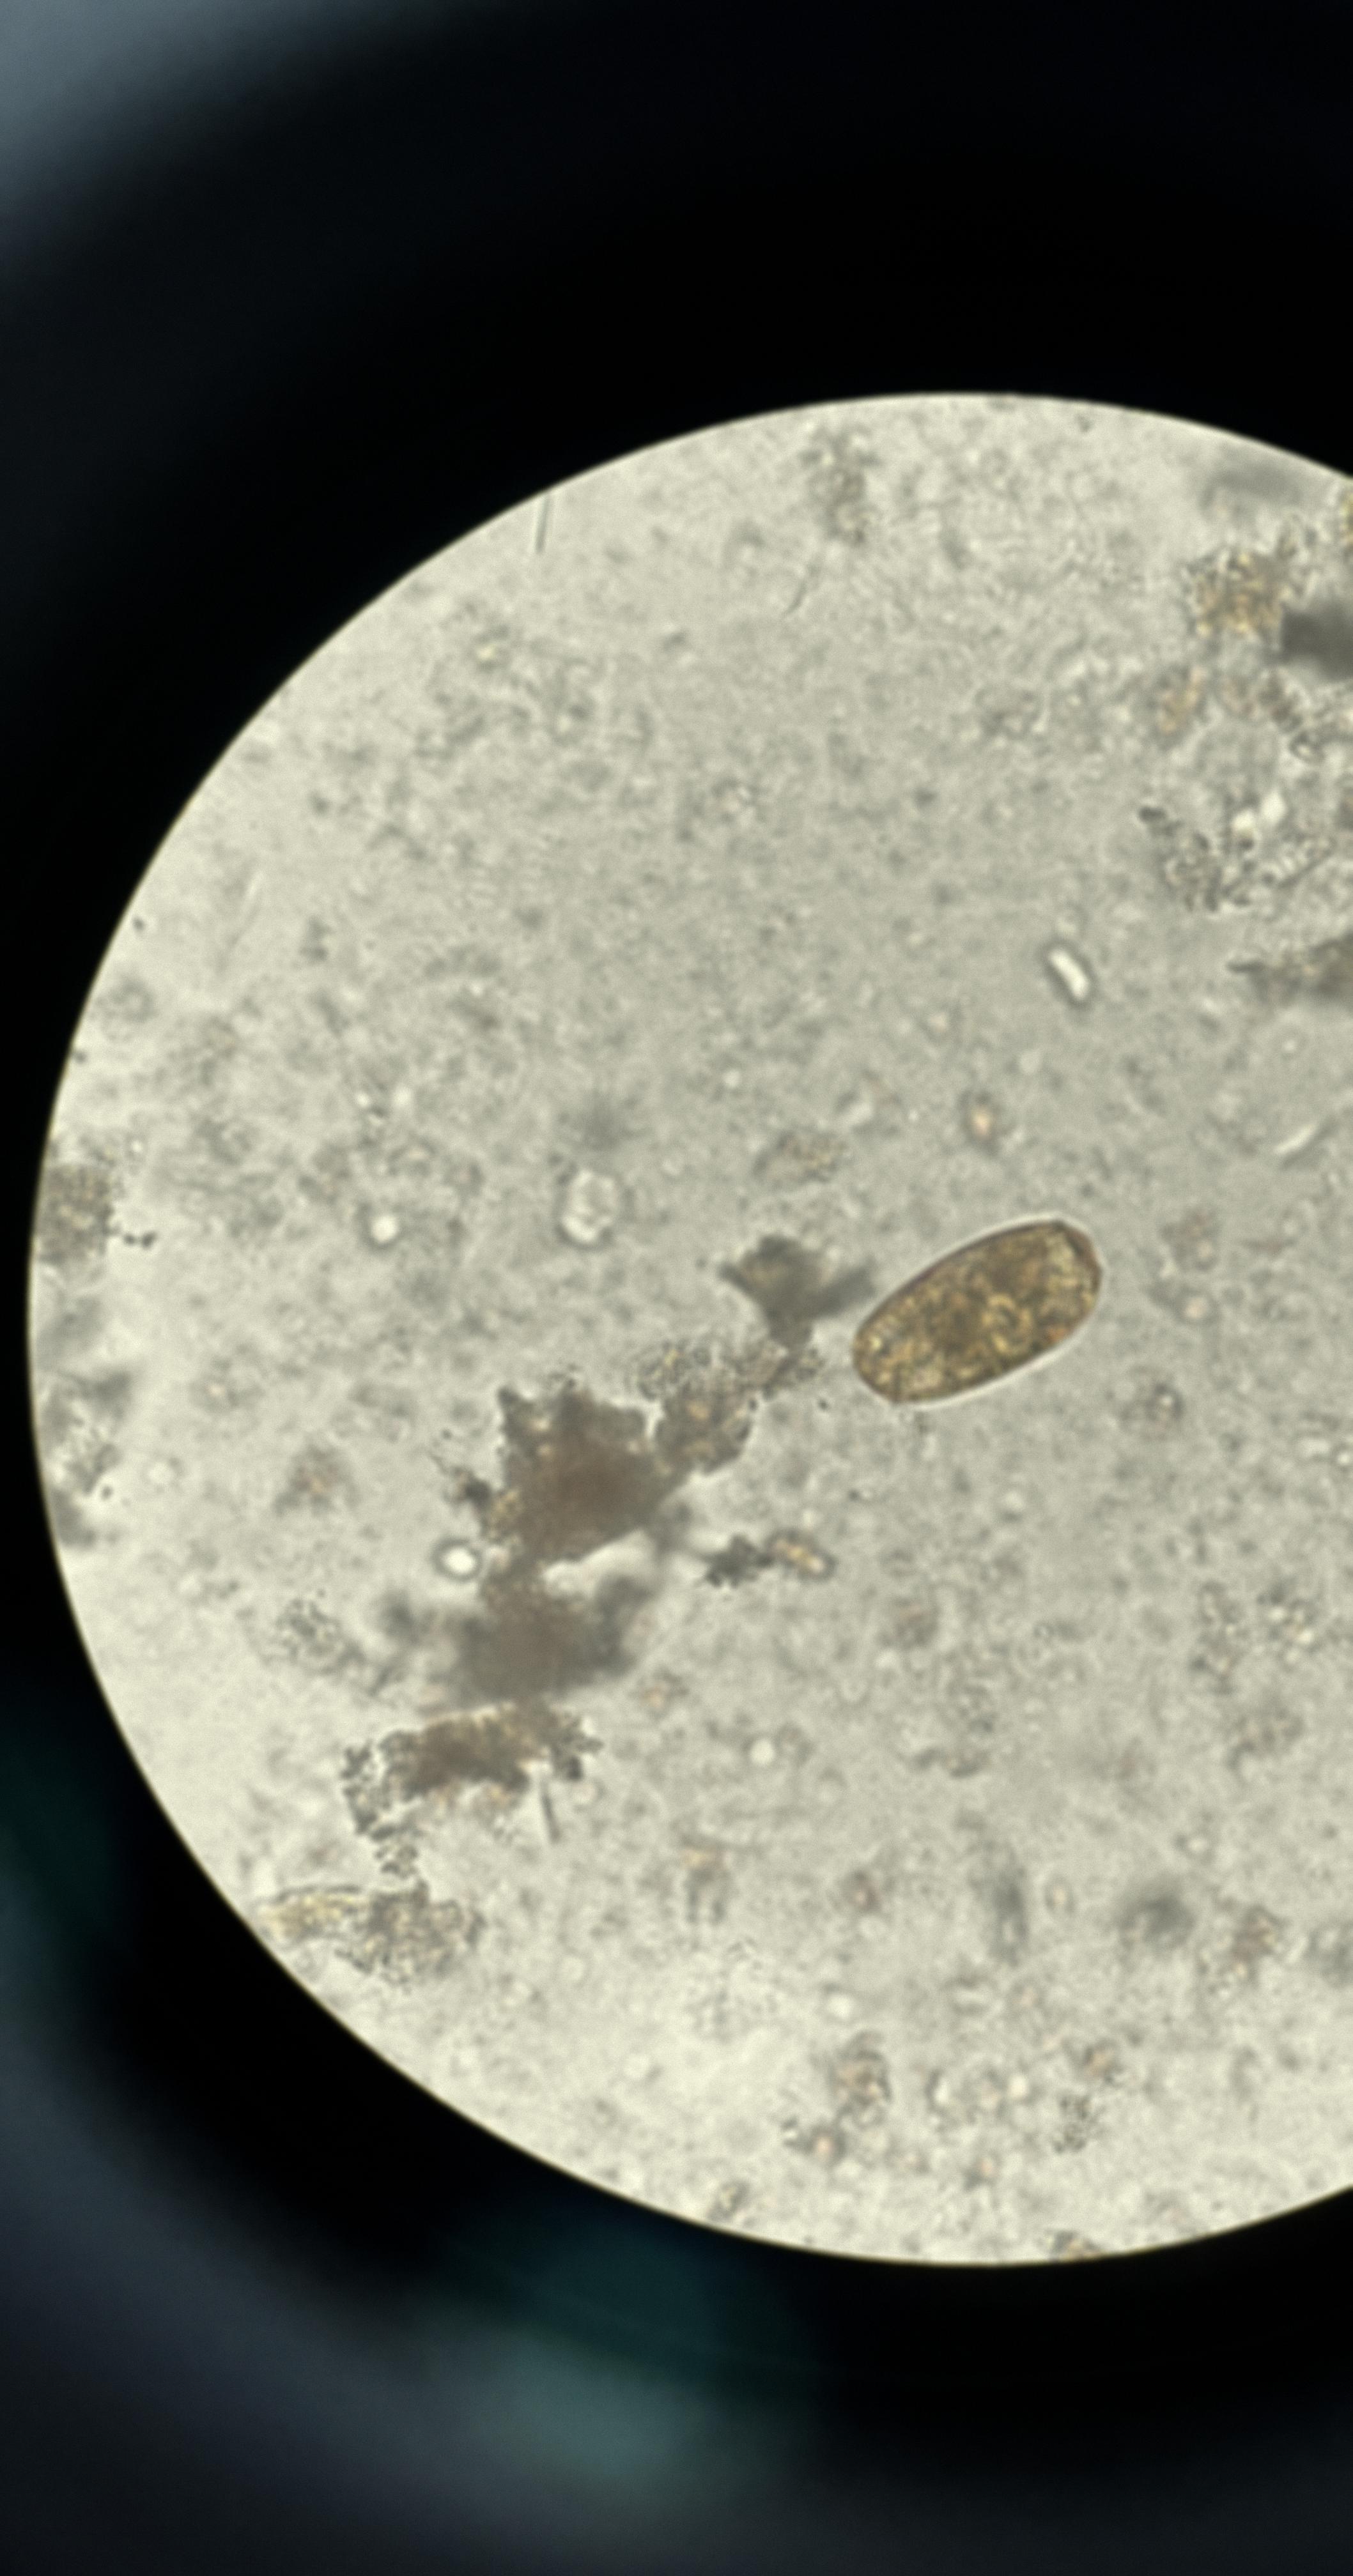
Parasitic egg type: Paragonimus spp